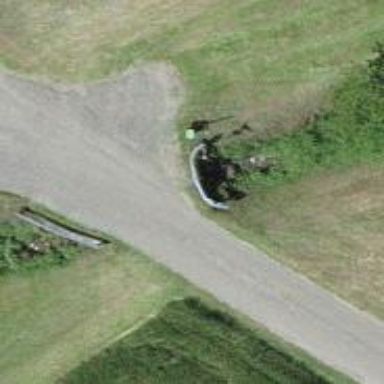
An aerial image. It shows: Culvert tunnel crossing ditch waterway.